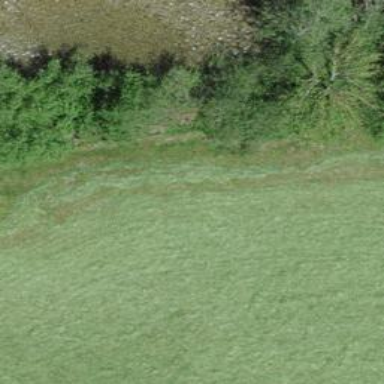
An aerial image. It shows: Bridleway.